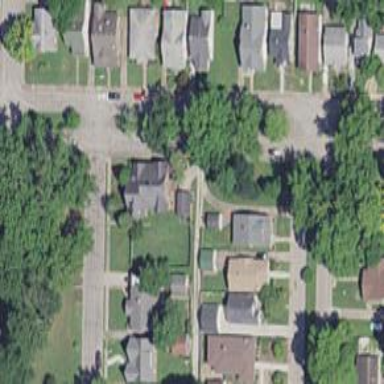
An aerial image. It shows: Alley classified as service road.